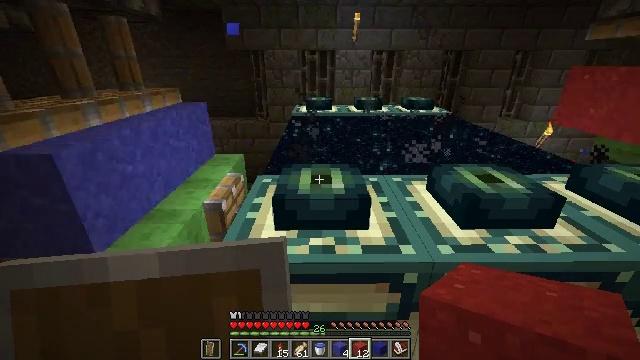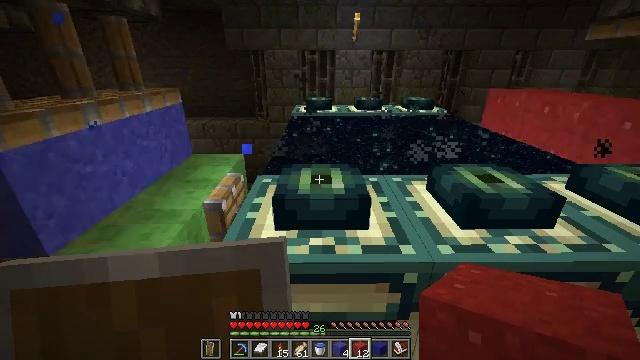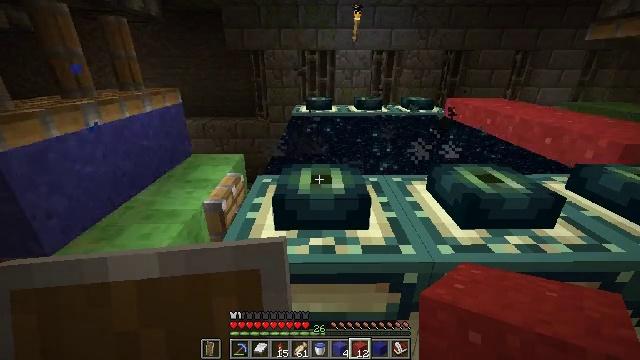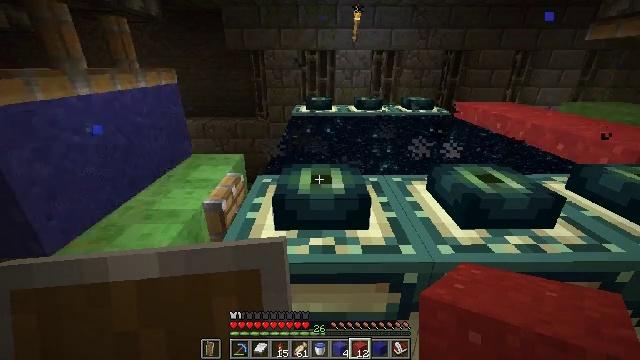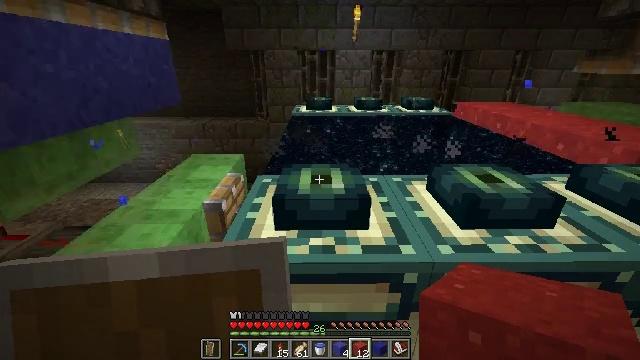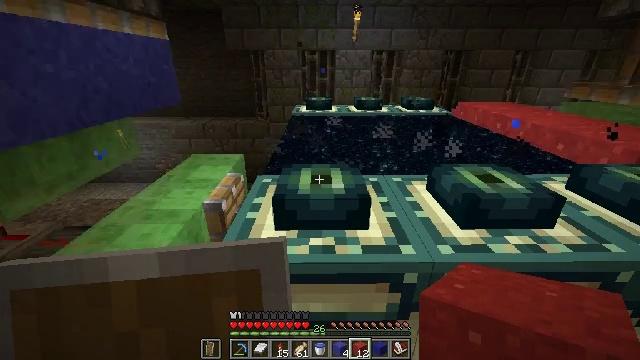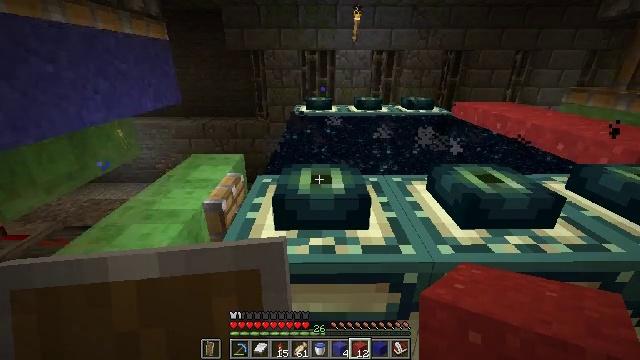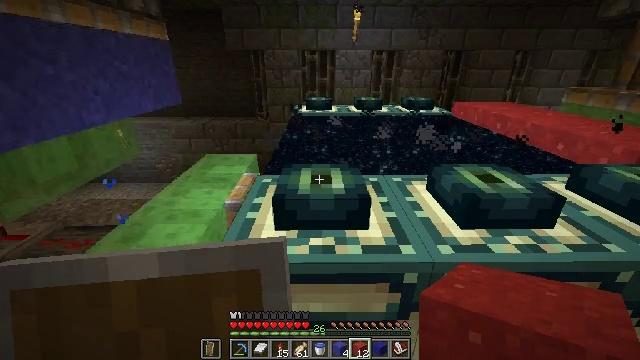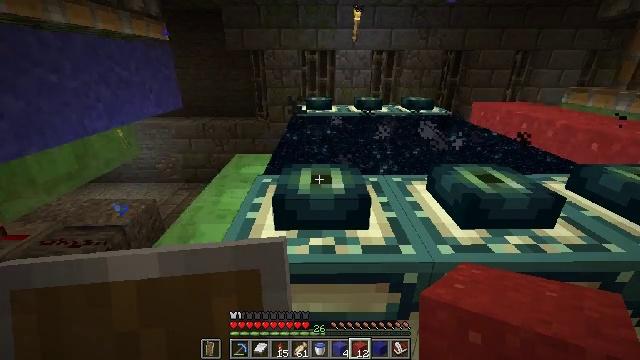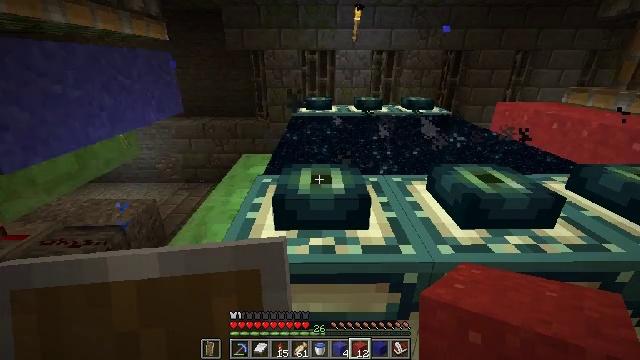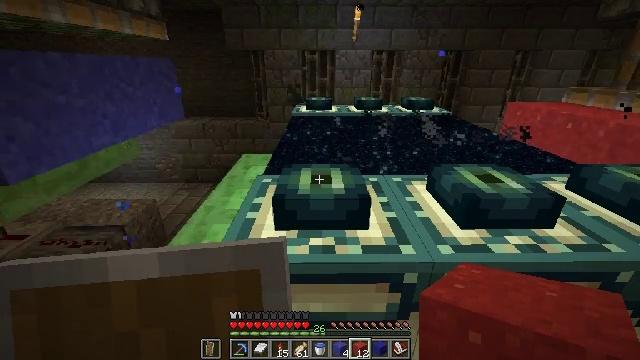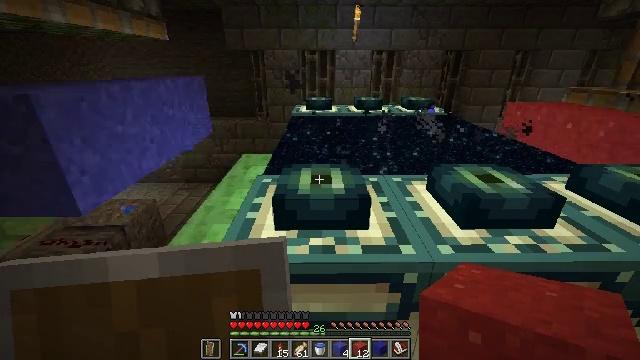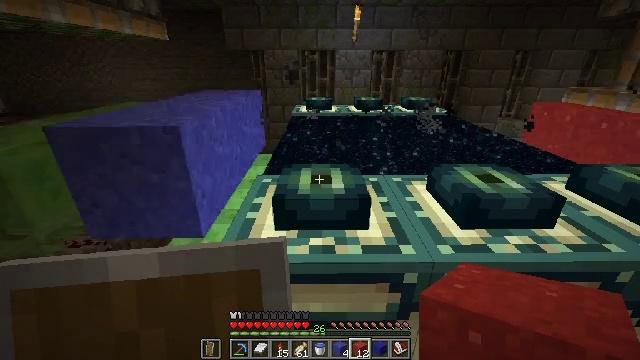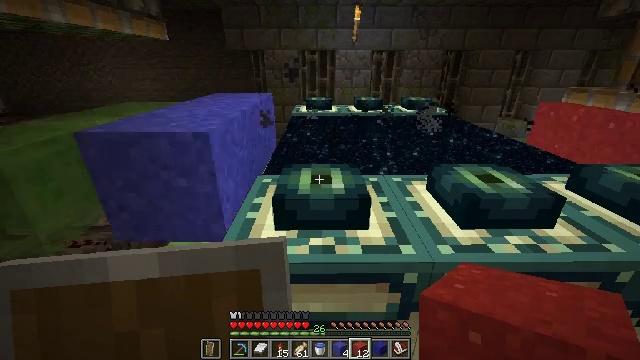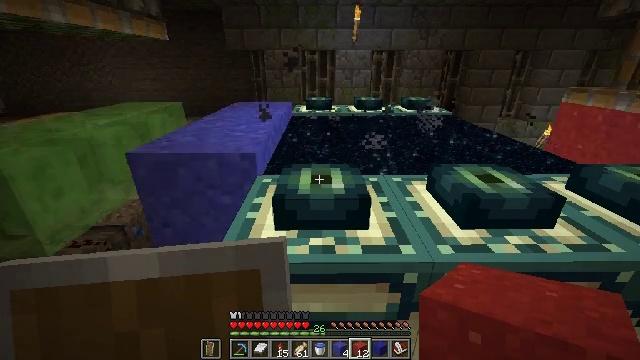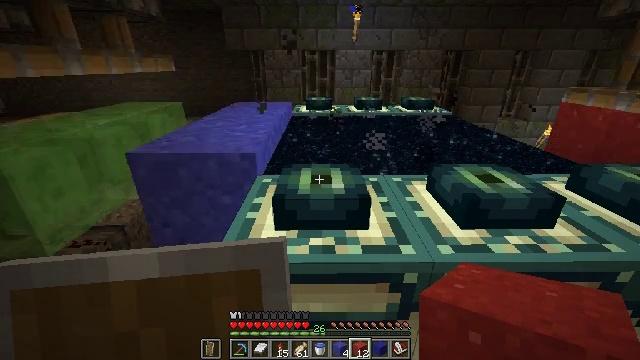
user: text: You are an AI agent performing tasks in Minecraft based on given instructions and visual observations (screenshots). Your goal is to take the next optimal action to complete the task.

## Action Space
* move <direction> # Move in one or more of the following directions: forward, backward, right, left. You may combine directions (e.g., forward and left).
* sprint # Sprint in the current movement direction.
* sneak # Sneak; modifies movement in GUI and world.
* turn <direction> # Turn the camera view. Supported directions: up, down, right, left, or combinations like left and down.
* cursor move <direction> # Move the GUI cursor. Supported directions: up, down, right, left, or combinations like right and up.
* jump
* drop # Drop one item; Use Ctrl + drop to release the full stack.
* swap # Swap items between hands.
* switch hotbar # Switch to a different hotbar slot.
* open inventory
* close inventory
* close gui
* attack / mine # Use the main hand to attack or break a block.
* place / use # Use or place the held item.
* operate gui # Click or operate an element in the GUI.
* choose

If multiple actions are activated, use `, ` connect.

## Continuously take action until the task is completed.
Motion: motion action
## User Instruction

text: Attack the red concrete powder to gather it.
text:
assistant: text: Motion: no_op
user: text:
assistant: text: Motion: no_op
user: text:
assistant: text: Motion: no_op
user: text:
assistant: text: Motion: no_op
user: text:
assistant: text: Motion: no_op
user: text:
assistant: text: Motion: no_op
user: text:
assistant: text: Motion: no_op
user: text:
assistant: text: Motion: no_op
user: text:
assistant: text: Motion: no_op
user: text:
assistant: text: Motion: no_op
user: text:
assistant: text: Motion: no_op
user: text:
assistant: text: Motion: no_op
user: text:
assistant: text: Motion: no_op
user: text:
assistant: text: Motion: no_op
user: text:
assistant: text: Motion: no_op
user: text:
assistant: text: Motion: no_op
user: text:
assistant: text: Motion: no_op
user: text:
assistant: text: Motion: no_op
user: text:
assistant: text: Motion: no_op
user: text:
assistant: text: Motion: no_op
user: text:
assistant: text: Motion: no_op
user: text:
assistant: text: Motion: no_op
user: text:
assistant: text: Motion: no_op
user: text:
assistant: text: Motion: no_op
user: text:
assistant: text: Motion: no_op
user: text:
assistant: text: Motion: no_op
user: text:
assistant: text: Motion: no_op
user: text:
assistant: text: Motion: no_op
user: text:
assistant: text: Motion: no_op
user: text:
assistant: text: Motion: no_op